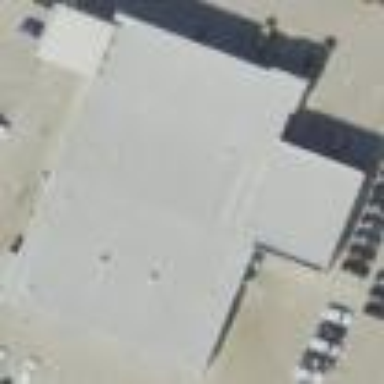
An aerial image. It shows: Building housing car shop.